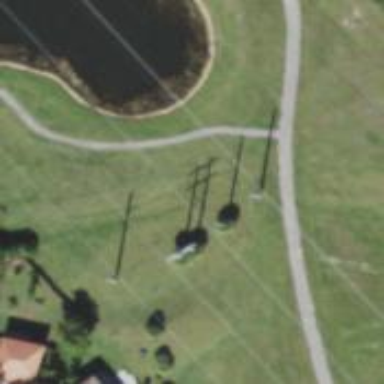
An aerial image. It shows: Power pole.